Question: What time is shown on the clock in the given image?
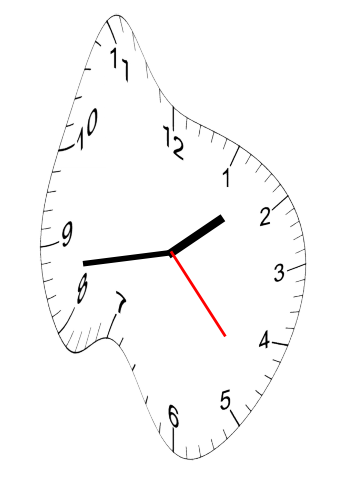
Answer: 01:43:23